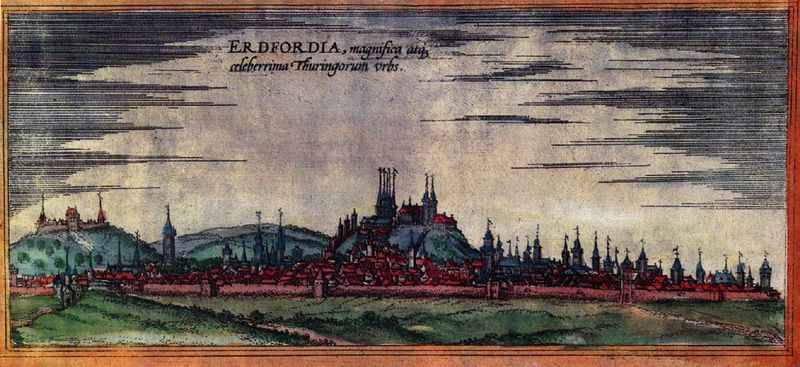
Titel: als Stadtschloss umgebautes Cyriakskloster, ehemalige Klostergebäude im Hof und der 1378 erbaute Brühler Turm
Schlagwörter: berg, blau, dunkel, gemälde, himmel, wolken, aquarell, bäume, grün, landschaft, stadt, braun, grau, schwarz, gras, haus, rot, weg, wiese, alt, rahmen, feld, felder, häuser, hügel, kirche, sonne, wege, wiesen, holzschnitt, schrift, ansicht, fahnen, fahne, berge, dächer, mauer, schornsteine, abendstimmung, zinnen, befestigung, kirchen, panorama, stadtansicht, burg, rechteck, türme, festung, druckgrafik, schraffur, wimpel, tore, stadttor, antik, stadtmauer, klei, burgen, latein, häsuer, erfurt, thüringen, gemäde, wieso, landschatt, erdfordia, rote mauer